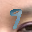
Label: 9